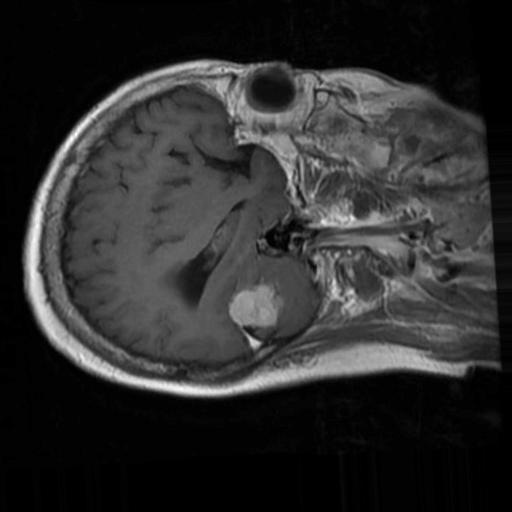
Label: brain_menin